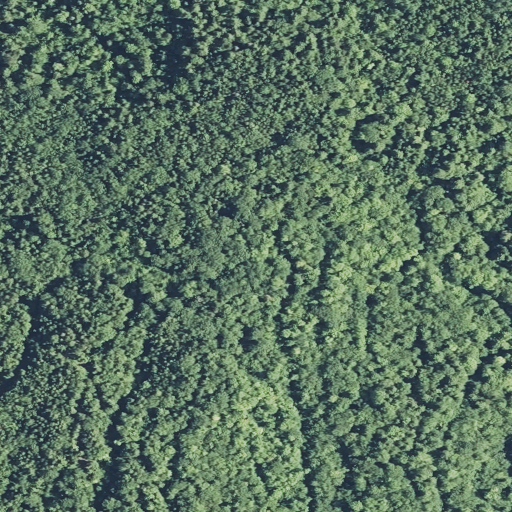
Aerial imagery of mountain in Maine named Pocomoonshine Mountain containing mixed forest, evergreen forest, and deciduous forest